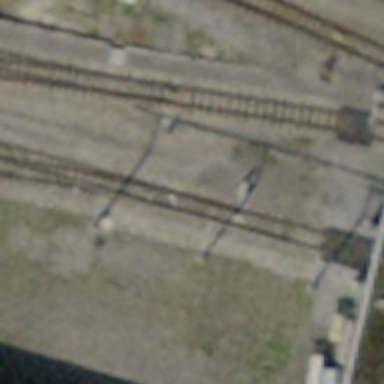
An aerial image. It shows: Railway switch.